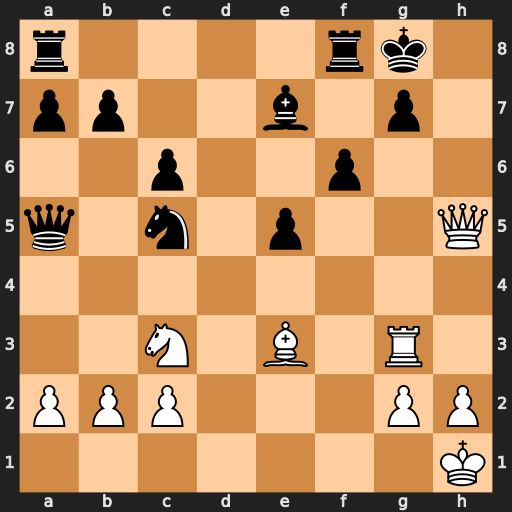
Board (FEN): r4rk1/pp2b1p1/2p2p2/q1n1p2Q/8/2N1B1R1/PPP3PP/7K
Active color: w
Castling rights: -
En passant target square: -
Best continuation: Rxg7+ Kxg7 Bh6+ Kh7 Bxf8+ Kg8 Bxe7